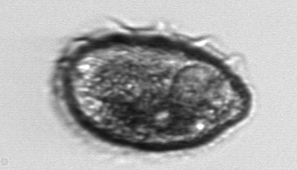
Label: Pleuronema